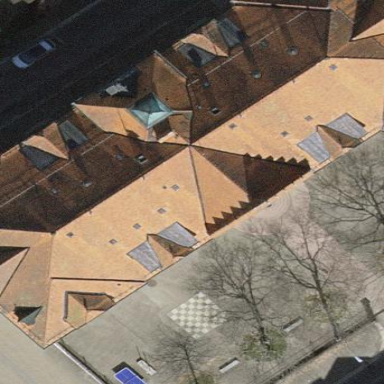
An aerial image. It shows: School building with hipped roof design.